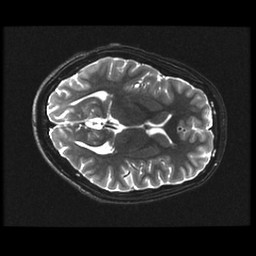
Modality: T2w
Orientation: axial
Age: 17
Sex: male
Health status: ill
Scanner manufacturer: ge
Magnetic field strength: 3 T
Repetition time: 7.5 s
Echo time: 0.1015 s